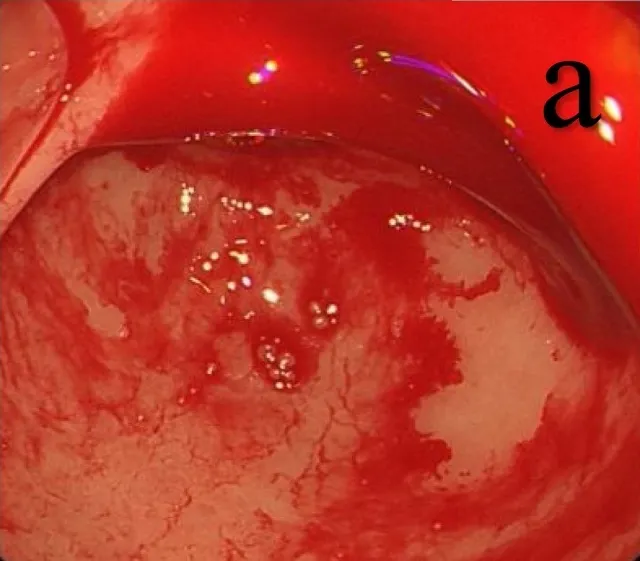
A. Endoscopy of the upper gastrointestinal tract shows the reflux of a large quantity of blood in the stomach from the duodenum.
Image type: endoscopy (gi_endoscopy)